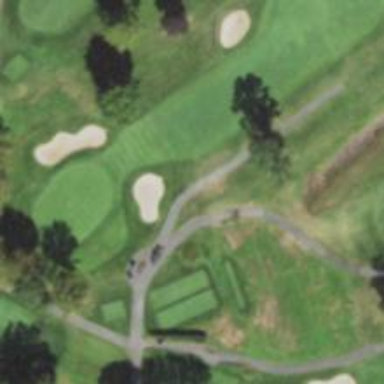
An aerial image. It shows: Path for both roads and golfers.